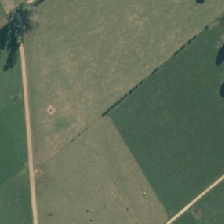
Land cover: shortrotation_cropland